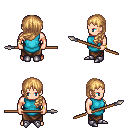
a pixel art fantasy rpg character, male body template, human, light skin, teal tunic, robe skirt, light blonde left-swept hairstyle, bracelets, metal boots, spear, four views (front, back, left, right), 2x2 character sprite sheet, small pixel art, hard edges, no anti-aliasing